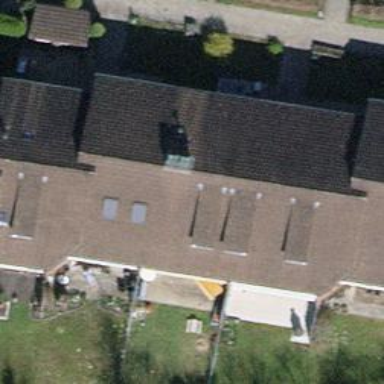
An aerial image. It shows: Building with tiled roof.